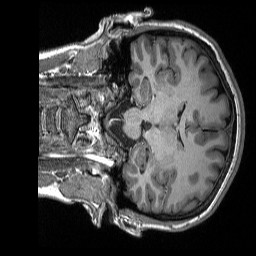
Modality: T1w
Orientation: coronal
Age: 22
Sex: female
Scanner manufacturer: siemens
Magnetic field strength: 3 T
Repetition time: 2.3 s
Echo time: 0.00298 s